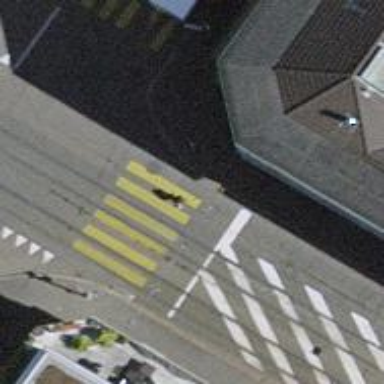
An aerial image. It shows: Crossing with marked traffic signals.